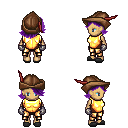
a pixel art fantasy rpg character, female body template, human, tanned skin, gold chest armor, gold greaves, purple swoop hairstyle, leather cap, metal gloves, gray slippers, four views (front, back, left, right), 2x2 character sprite sheet, small pixel art, hard edges, no anti-aliasing